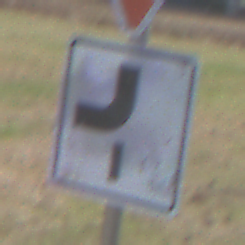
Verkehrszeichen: VerlaufVorfahrtsstrasse7
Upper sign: VorfahrtGewaehren
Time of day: MorningAfternoon
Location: Outdoor (Suburban)
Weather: PartlyCloudy
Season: NotSpecified
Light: Natural